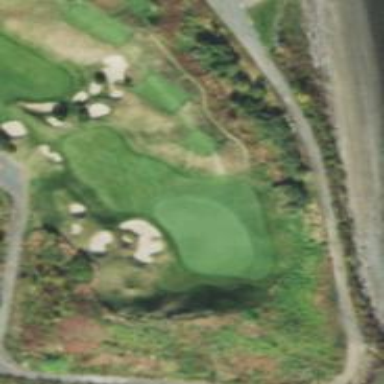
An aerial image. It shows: View of golf hole.